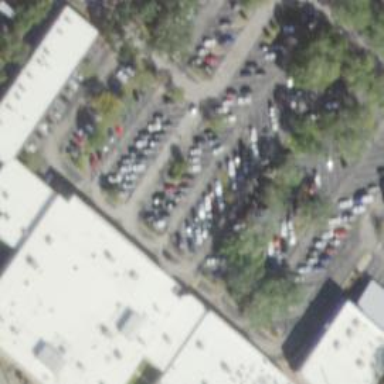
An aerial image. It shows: Parking space is available.